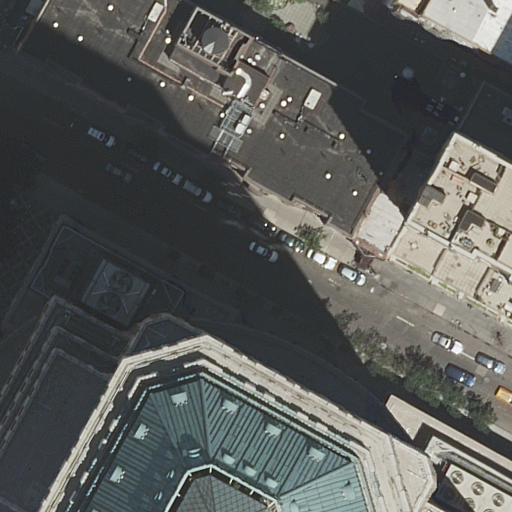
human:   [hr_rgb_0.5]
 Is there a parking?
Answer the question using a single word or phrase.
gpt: yes

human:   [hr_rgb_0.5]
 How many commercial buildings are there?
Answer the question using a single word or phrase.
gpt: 1

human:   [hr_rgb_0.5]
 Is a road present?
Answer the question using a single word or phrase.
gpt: yes

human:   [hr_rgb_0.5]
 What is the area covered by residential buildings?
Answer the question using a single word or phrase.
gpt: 2864m2

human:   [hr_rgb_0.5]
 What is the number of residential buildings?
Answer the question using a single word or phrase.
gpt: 5

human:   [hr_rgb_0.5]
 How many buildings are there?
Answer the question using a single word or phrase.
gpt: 6

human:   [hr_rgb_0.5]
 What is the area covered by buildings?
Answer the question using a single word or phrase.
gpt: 3301m2

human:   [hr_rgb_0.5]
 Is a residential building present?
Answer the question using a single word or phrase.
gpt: yes

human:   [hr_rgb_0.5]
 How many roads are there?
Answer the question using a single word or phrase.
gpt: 2

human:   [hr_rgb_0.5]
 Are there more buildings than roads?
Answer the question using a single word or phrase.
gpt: yes

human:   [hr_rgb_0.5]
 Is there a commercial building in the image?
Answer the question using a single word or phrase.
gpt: yes

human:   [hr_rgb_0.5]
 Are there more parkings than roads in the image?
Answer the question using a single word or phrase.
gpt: no

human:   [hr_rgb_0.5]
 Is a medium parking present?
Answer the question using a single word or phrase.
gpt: no

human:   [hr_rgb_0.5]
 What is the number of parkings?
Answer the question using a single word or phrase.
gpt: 1

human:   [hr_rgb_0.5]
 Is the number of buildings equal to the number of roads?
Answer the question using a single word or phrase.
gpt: no

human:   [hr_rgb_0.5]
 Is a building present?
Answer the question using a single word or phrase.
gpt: yes

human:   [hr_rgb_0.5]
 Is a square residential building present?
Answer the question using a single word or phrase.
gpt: no

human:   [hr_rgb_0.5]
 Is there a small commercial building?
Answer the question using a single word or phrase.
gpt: no

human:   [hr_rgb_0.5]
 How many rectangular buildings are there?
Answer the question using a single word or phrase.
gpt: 4

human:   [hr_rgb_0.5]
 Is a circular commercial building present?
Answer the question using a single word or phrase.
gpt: no

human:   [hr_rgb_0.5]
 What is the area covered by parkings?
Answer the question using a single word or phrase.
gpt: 67m2

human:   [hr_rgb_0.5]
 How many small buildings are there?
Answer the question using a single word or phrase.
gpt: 1

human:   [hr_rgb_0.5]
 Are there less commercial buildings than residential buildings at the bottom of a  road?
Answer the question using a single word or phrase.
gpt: no

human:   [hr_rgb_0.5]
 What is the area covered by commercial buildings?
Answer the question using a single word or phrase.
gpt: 437m2

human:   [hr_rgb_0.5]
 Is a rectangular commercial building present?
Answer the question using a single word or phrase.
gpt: yes

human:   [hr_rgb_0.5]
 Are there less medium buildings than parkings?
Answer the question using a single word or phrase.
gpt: no

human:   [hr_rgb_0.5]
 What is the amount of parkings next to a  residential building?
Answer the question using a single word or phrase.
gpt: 1

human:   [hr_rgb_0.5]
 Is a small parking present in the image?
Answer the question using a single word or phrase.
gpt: yes

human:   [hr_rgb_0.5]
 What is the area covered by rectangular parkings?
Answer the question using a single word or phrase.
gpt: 67m2

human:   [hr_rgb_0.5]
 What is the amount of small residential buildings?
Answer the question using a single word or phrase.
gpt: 1

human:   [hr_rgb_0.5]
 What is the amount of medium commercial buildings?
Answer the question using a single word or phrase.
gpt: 1

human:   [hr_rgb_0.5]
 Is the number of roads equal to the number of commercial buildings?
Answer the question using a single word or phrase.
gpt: no

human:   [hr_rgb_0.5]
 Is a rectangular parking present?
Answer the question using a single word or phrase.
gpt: yes

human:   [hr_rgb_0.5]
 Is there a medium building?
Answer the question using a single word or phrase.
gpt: yes

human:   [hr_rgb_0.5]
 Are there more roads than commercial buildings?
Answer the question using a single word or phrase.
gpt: yes

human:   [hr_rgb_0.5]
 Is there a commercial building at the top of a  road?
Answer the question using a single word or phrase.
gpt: no

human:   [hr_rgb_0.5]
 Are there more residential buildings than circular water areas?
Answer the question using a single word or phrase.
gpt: yes

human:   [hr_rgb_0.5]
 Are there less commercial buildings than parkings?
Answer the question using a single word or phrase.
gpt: no

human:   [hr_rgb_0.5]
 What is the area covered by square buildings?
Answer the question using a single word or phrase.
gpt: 0m2

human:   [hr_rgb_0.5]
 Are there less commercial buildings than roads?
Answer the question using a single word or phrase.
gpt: yes

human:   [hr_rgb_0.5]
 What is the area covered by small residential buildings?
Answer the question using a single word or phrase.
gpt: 16m2

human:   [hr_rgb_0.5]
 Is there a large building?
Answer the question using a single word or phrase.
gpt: yes

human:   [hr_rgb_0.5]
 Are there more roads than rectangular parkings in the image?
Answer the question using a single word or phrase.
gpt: yes

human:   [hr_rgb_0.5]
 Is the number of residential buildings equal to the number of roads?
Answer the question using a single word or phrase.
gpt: no

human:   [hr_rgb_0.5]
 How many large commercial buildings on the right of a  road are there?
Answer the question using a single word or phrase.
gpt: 0

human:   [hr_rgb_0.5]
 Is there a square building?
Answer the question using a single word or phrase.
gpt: no

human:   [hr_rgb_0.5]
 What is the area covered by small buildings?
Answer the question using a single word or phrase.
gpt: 16m2

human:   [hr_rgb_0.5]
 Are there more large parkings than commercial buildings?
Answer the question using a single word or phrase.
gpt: no

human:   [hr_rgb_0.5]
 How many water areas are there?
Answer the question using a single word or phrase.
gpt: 0

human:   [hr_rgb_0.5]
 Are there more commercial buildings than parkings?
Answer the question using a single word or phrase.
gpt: no

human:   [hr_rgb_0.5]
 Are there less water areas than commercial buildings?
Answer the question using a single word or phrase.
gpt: yes

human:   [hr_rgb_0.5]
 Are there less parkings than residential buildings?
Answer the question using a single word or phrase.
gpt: yes

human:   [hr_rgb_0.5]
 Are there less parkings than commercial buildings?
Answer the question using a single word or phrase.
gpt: no

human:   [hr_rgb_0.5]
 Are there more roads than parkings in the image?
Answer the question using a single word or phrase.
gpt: yes

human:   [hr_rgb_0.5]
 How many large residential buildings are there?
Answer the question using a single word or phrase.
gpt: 2

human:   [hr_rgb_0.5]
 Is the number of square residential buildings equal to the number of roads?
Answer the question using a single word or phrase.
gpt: no

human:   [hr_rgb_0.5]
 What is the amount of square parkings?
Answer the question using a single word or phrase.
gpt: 0

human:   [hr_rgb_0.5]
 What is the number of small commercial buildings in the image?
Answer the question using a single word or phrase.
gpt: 0

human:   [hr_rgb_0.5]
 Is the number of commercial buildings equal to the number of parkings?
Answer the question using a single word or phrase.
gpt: yes

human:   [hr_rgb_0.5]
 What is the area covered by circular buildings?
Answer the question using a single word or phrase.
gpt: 0m2

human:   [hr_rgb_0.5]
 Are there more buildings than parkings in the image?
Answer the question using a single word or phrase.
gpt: yes

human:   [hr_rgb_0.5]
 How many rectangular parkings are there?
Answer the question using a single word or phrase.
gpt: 1

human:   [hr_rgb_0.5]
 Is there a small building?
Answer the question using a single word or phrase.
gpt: yes

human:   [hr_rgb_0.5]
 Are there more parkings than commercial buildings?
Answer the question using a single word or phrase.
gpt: no